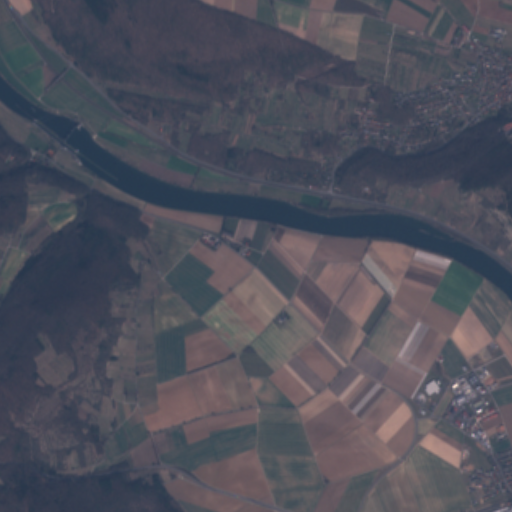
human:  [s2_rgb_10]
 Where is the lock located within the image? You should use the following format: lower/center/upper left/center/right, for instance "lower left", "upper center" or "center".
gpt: The lock is located in the upper left of the image.
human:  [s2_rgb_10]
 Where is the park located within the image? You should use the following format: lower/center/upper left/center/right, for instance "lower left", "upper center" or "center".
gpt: There is no park in the image.